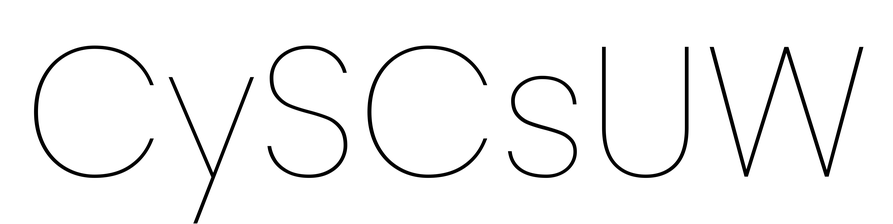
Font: Poppins-Thin